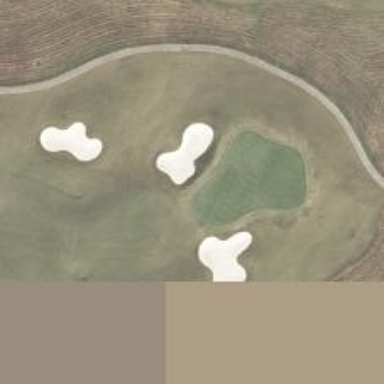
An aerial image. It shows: View of golf hole.